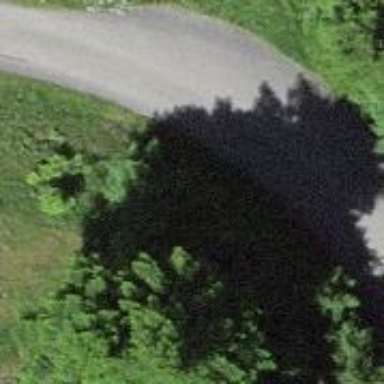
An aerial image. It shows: Passing place on the road.